Question: I would like to make an activity with this structure:

The idea is to put some text in the top, a banner allways in the top, the button OVER the banner and my canvas in the center of the view, using all the possible space.
I'm subclassing View to draw my canvas and overloading the onMeasure() method:
'''
@Override
protected void onMeasure(int widthMeasureSpec, int heightMeasureSpec) {
// Calculate the size of the board
this.squareSize = MeasureSpec.getSize(widthMeasureSpec) / BOARD_NUM_ROWS;
this.leftMargin = (MeasureSpec.getSize(widthMeasureSpec) - squareSize*BOARD_NUM_COLUMNS) / 2;
this.topMargin = this.leftMargin;
// Set the size of the board to full width and aspect ratio height
int desiredWidth = MeasureSpec.getSize(widthMeasureSpec);
int desiredHeight = this.topMargin + (BOARD_NUM_ROWS * this.squareSize) + this.topMargin;
this.setMeasuredDimension(desiredWidth, desiredHeight);
}
'''
And this is my XML:
'''
<RelativeLayout xmlns:android="http://schemas.android.com/apk/res/android"
xmlns:tools="http://schemas.android.com/tools"
xmlns:ads="http://schemas.android.com/apk/lib/com.google.ads"
android:layout_width="fill_parent"
android:layout_height="fill_parent"
tools:context=".DrawLevelActivity"
android:background="@color/activity_background">
<TextView
android:id="@+id/instructionsText"
android:gravity="center"
android:paddingTop="10dp"
android:paddingBottom="10dp"
android:paddingLeft="0dp"
android:paddingRight="0dp"
android:layout_width="fill_parent"
android:layout_height="wrap_content" />
<com.mycanvas.BoardCanvas
android:id="@+id/boardCanvas"
android:gravity="center"
android:layout_below="@+id/instructionsText"
android:layout_centerVertical="true"
android:padding="0dp"
android:layout_width="wrap_content"
android:layout_height="wrap_content" />
<Button
android:id="@+id/solveButton"
android:gravity="center"
android:paddingTop="10dp"
android:paddingBottom="10dp"
android:paddingLeft="30dp"
android:paddingRight="30dp"
android:layout_below="@+id/boardCanvas"
android:layout_width="fill_parent"
android:layout_height="wrap_content"/>
<com.google.ads.AdView
xmlns:googleads="http://schemas.android.com/apk/lib/com.google.ads"
android:id="@+id/adView"
android:gravity="center"
android:paddingTop="0dp"
android:paddingBottom="0dp"
android:paddingLeft="0dp"
android:paddingRight="0dp"
android:layout_alignParentBottom="true"
android:layout_width="fill_parent"
android:layout_height="wrap_content"
googleads:adSize="BANNER"
googleads:adUnitId="@string/admob_id" />
</RelativeLayout>
'''
Unfortunately the button appear under the banner and I think that the reason is that the canvas is very large.
The set value in onMeasure() is always smaller than MeasureSpec.getSize(heightMeasureSpec)
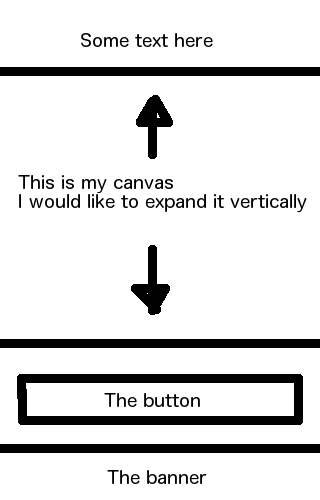
Answer: The key here is to use a 'LinearLayout' setting a 'layout_weight' value just for your canvas. This way, the top and above views will wrap their content, and the canvas will fill the free space. The layout xml would look like this.-
'''
<LinearLayout xmlns:android="http://schemas.android.com/apk/res/android"
xmlns:tools="http://schemas.android.com/tools"
android:layout_width="match_parent"
android:layout_height="match_parent"
android:orientation="vertical" >
<TextView
android:layout_width="match_parent"
android:layout_height="50dp"
android:gravity="center_vertical|center_horizontal"
android:background="#990099"
android:text="Some text here" />
<RelativeLayout
android:id="@+id/canvas"
android:layout_width="match_parent"
android:layout_height="wrap_content"
android:background="#999900"
android:layout_weight="1">
<!-- The canvas -->
</RelativeLayout>
<Button
android:layout_width="match_parent"
android:layout_height="wrap_content"
android:text="Button" />
<RelativeLayout
android:id="@+id/banner"
android:layout_width="match_parent"
android:layout_height="100dp"
android:background="#009999">
<!-- The banner -->
</RelativeLayout>
</LinearLayout>
'''
Notice I set some hardcoded heights and colors so that you can easily see the results. This layout will render a view like this.-